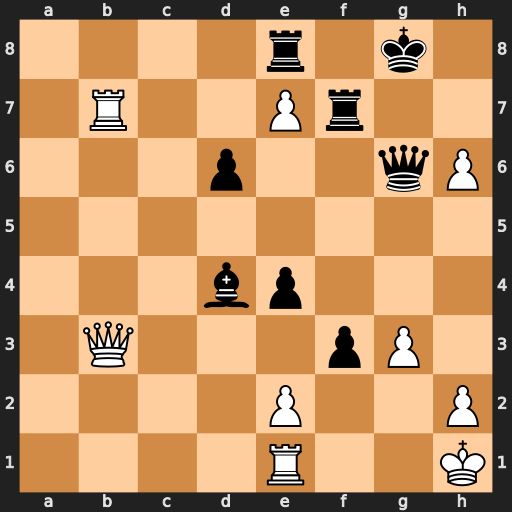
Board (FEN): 4r1k1/1R2Pr2/3p2qP/8/3bp3/1Q3pP1/4P2P/4R2K
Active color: w
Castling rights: -
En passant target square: -
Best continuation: Rb8 fxe2 Rxe8+